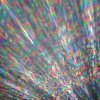
Label: sunburn